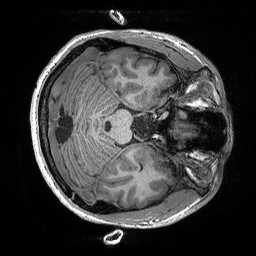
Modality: T1w
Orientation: axial
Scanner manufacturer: siemens
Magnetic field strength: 3 T
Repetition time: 2.3 s
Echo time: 0.00298 s